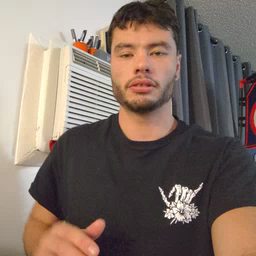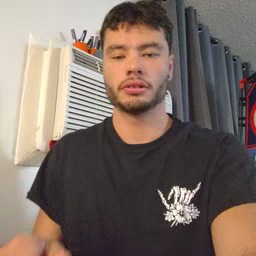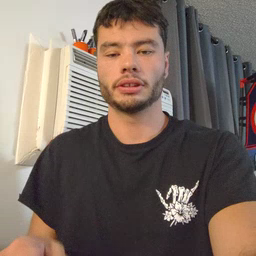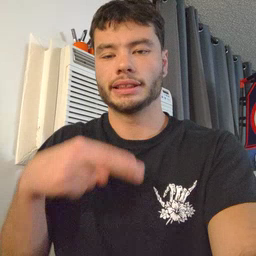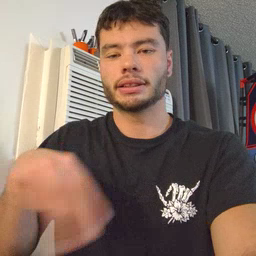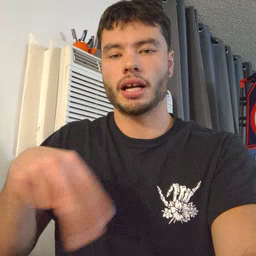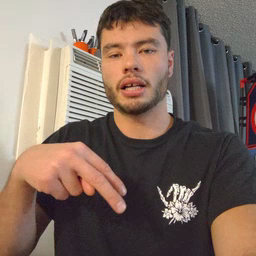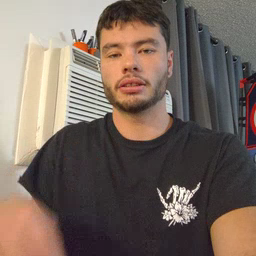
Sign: dance